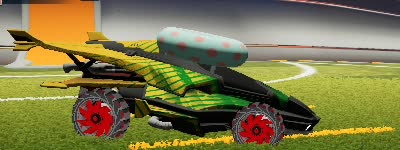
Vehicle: aftershock